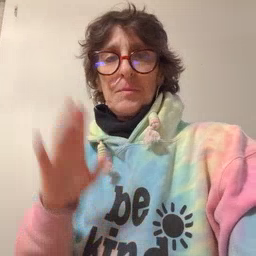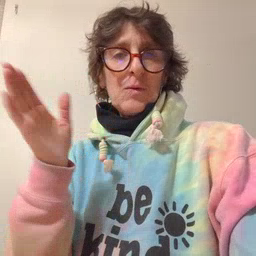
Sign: bedroom